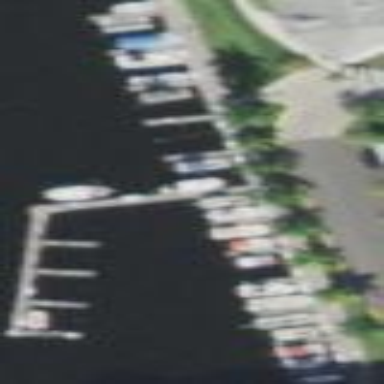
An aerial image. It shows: Marina pier.